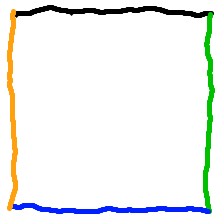
Shape: square